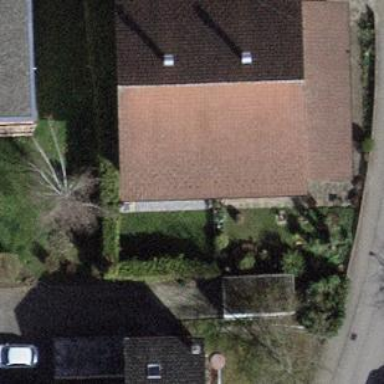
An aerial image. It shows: Terrace building.